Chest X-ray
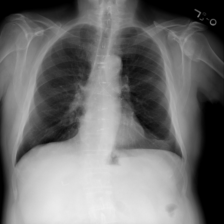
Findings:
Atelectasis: negative
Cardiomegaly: negative
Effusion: negative
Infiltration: negative
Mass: negative
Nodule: negative
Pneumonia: negative
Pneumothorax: negative
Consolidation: negative
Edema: negative
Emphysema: negative
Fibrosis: negative
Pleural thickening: negative
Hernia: negative